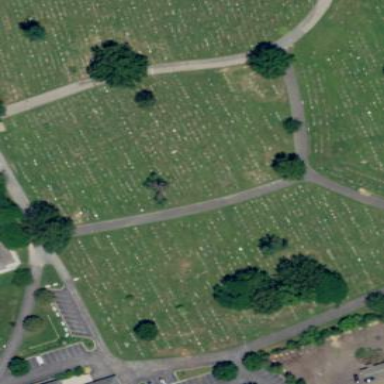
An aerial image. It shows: Sector in the cemetery.